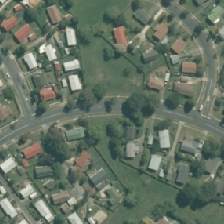
Land cover: urban_parkland